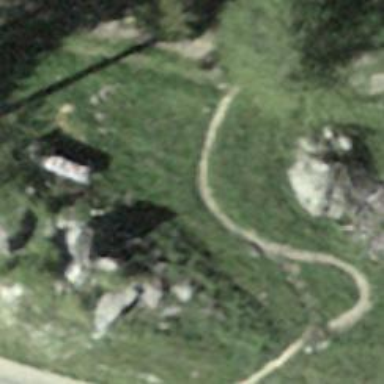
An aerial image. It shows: Hiking path.